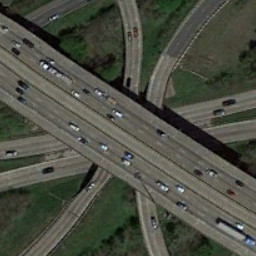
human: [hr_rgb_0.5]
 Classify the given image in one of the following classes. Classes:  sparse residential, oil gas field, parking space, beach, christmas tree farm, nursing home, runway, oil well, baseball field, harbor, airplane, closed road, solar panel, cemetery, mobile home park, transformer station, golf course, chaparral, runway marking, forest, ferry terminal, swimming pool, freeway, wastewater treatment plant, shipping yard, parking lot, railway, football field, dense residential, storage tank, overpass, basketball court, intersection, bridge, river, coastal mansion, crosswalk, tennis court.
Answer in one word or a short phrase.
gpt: overpass